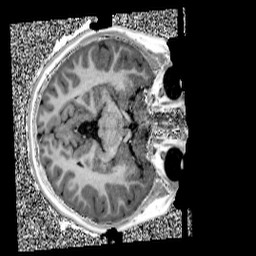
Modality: UNIT1
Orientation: axial
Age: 9
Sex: female
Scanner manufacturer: siemens
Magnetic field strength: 3 T
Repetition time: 4 s
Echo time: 0.00299 s